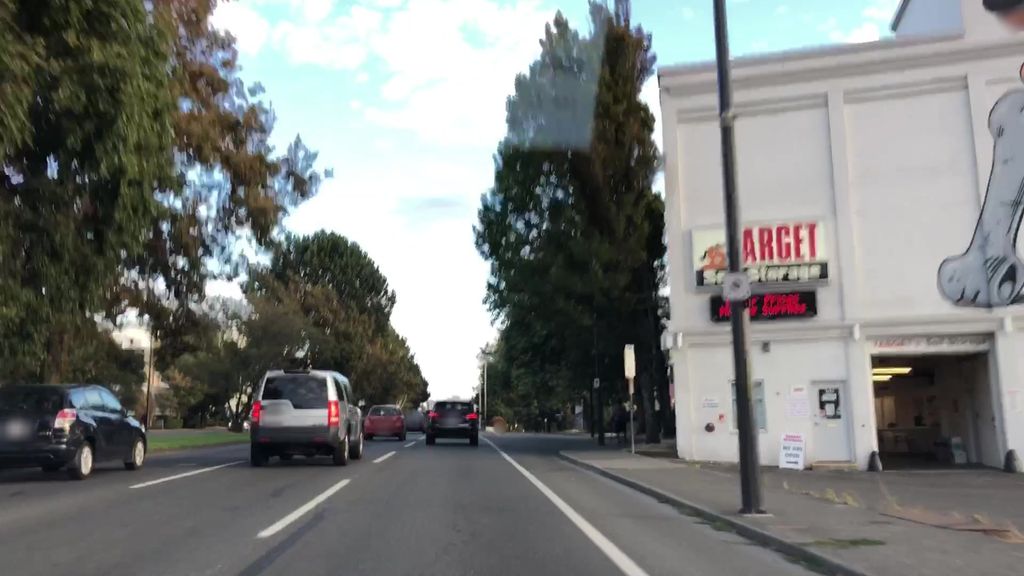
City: victoria